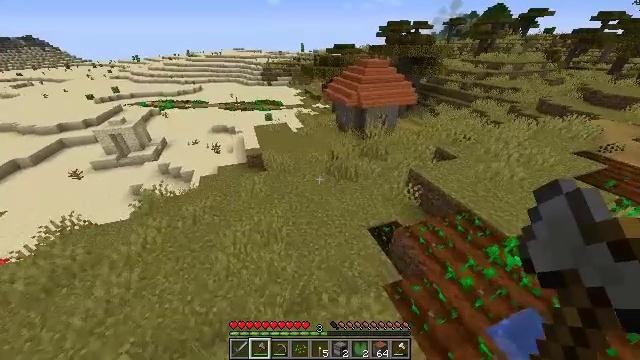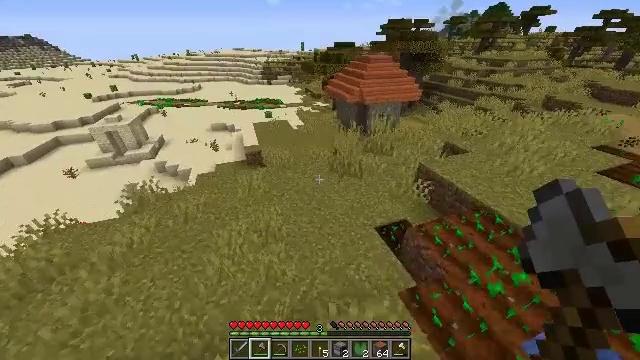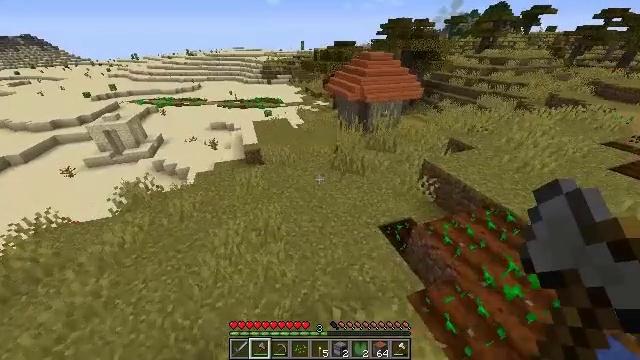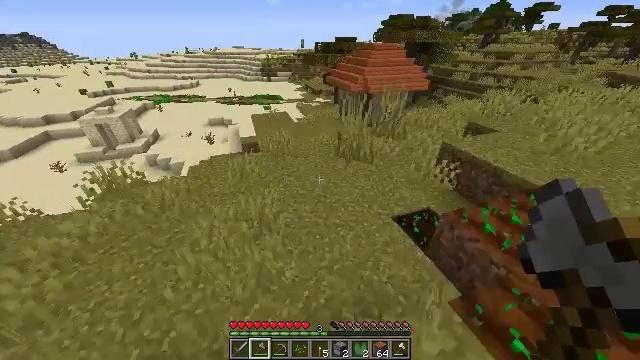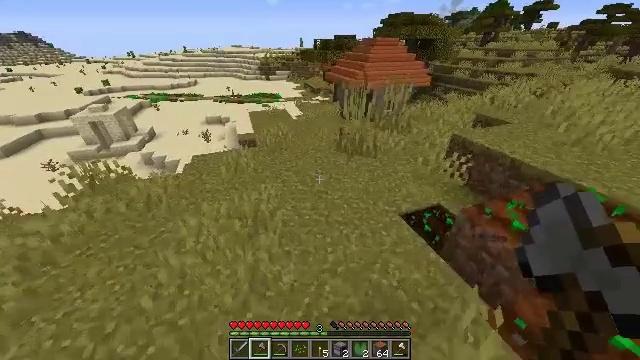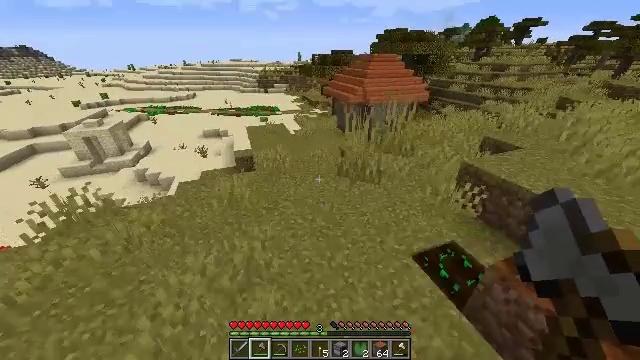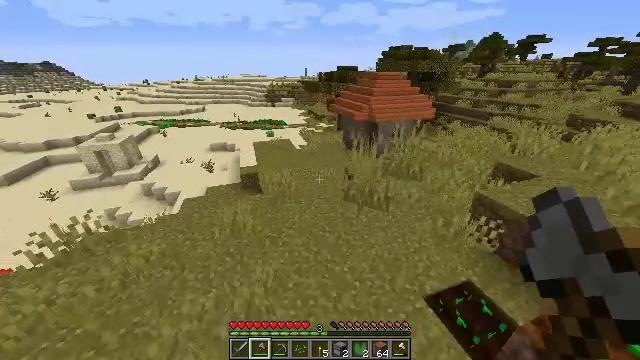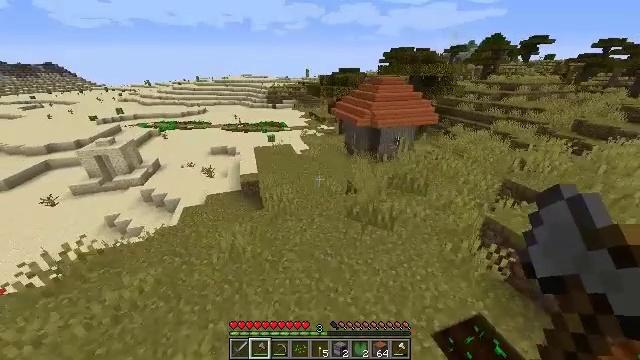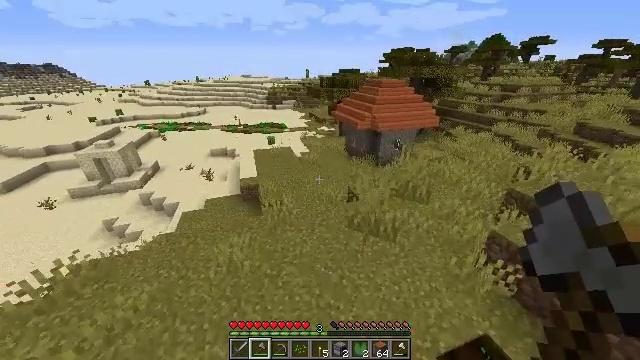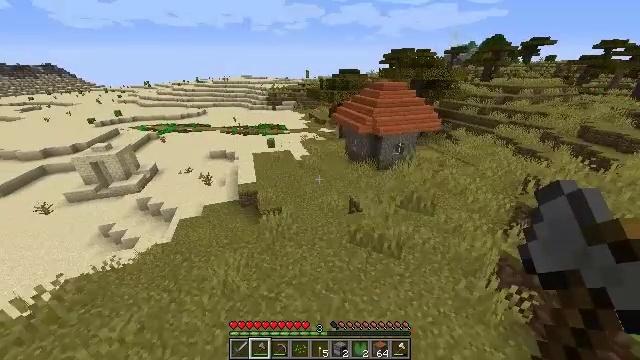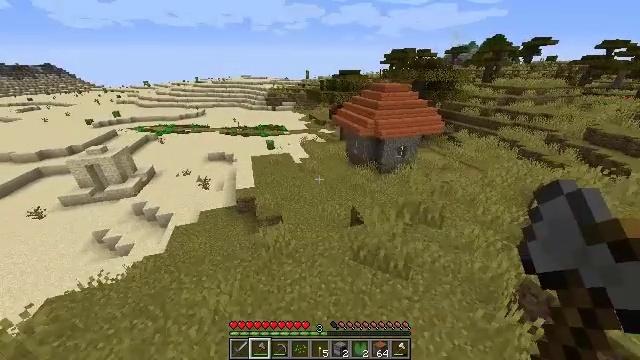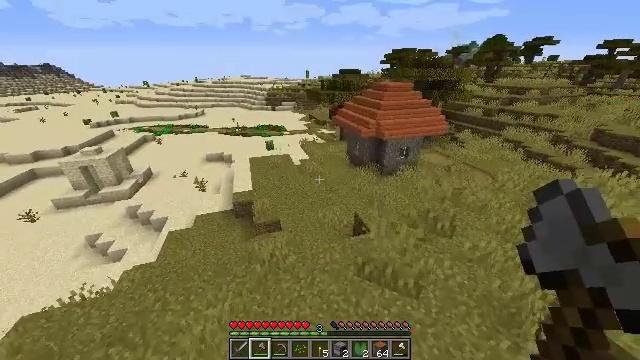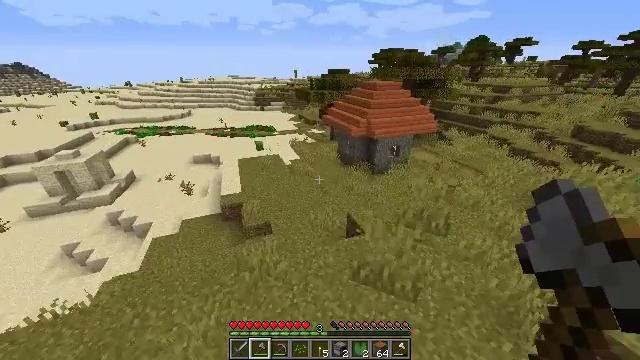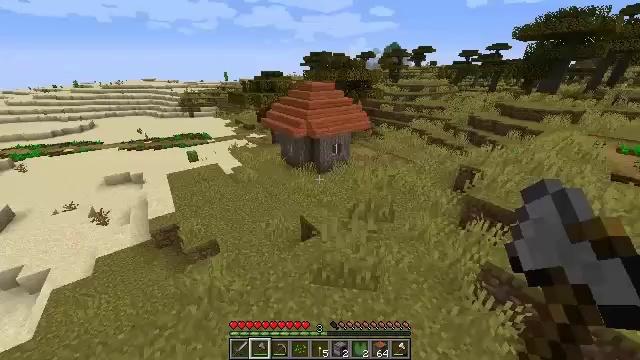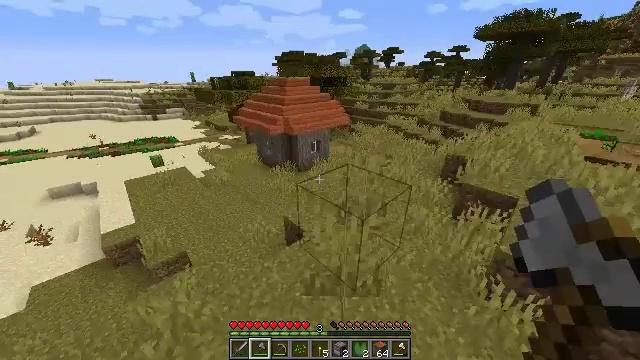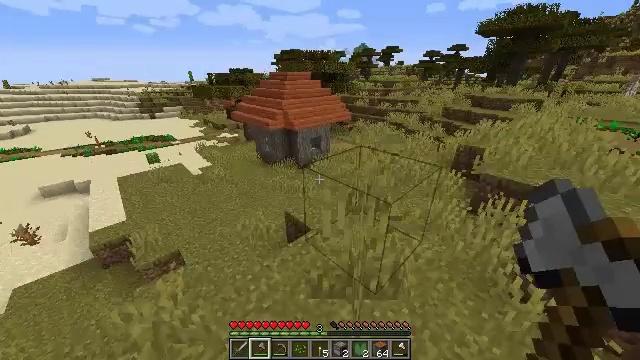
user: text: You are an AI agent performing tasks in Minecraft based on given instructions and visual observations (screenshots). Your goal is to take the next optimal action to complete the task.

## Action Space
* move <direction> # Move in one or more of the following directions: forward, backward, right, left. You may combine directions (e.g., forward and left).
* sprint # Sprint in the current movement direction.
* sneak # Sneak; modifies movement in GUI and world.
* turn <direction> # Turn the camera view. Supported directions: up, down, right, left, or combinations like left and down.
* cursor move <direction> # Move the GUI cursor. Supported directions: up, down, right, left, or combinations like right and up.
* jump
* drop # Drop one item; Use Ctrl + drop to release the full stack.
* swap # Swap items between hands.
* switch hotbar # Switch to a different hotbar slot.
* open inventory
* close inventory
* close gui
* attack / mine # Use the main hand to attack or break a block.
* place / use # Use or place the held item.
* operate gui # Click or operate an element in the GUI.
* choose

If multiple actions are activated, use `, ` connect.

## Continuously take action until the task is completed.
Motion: motion action
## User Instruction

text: Attack the pumpkin to gather it.
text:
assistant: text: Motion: move forward, jump
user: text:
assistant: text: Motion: move forward, jump
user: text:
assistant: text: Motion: move forward, jump
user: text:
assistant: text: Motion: move forward, jump
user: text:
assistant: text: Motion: move forward, turn up, jump
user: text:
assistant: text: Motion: move forward, turn left and up, jump
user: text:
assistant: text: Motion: move forward, jump
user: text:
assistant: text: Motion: move forward, jump
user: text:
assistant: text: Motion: move forward, jump
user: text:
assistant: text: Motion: move forward, jump
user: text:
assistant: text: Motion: move forward, jump
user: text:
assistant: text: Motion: move forward, turn right, jump
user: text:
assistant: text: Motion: move forward, turn right, jump
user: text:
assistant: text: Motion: move forward, turn right, jump
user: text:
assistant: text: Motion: move forward, jump
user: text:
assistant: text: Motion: move forward, jump
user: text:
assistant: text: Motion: move forward, jump
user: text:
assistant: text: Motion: move forward, jump
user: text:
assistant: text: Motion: move forward, jump
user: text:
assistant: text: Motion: move forward, jump
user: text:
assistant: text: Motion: move forward, jump
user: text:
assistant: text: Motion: move forward and move left, jump
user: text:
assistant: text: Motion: move forward and move left, jump
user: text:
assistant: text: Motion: move forward and move left, turn left, jump
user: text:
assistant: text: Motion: move forward and move left, turn left, jump
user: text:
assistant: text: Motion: move forward and move left, turn left, jump
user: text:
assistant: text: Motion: move forward and move left, turn left, jump
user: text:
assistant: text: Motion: move forward and move left, turn left, jump
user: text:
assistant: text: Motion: move forward and move left, jump
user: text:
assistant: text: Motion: move forward and move left, jump